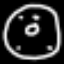
Label: donut